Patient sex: F
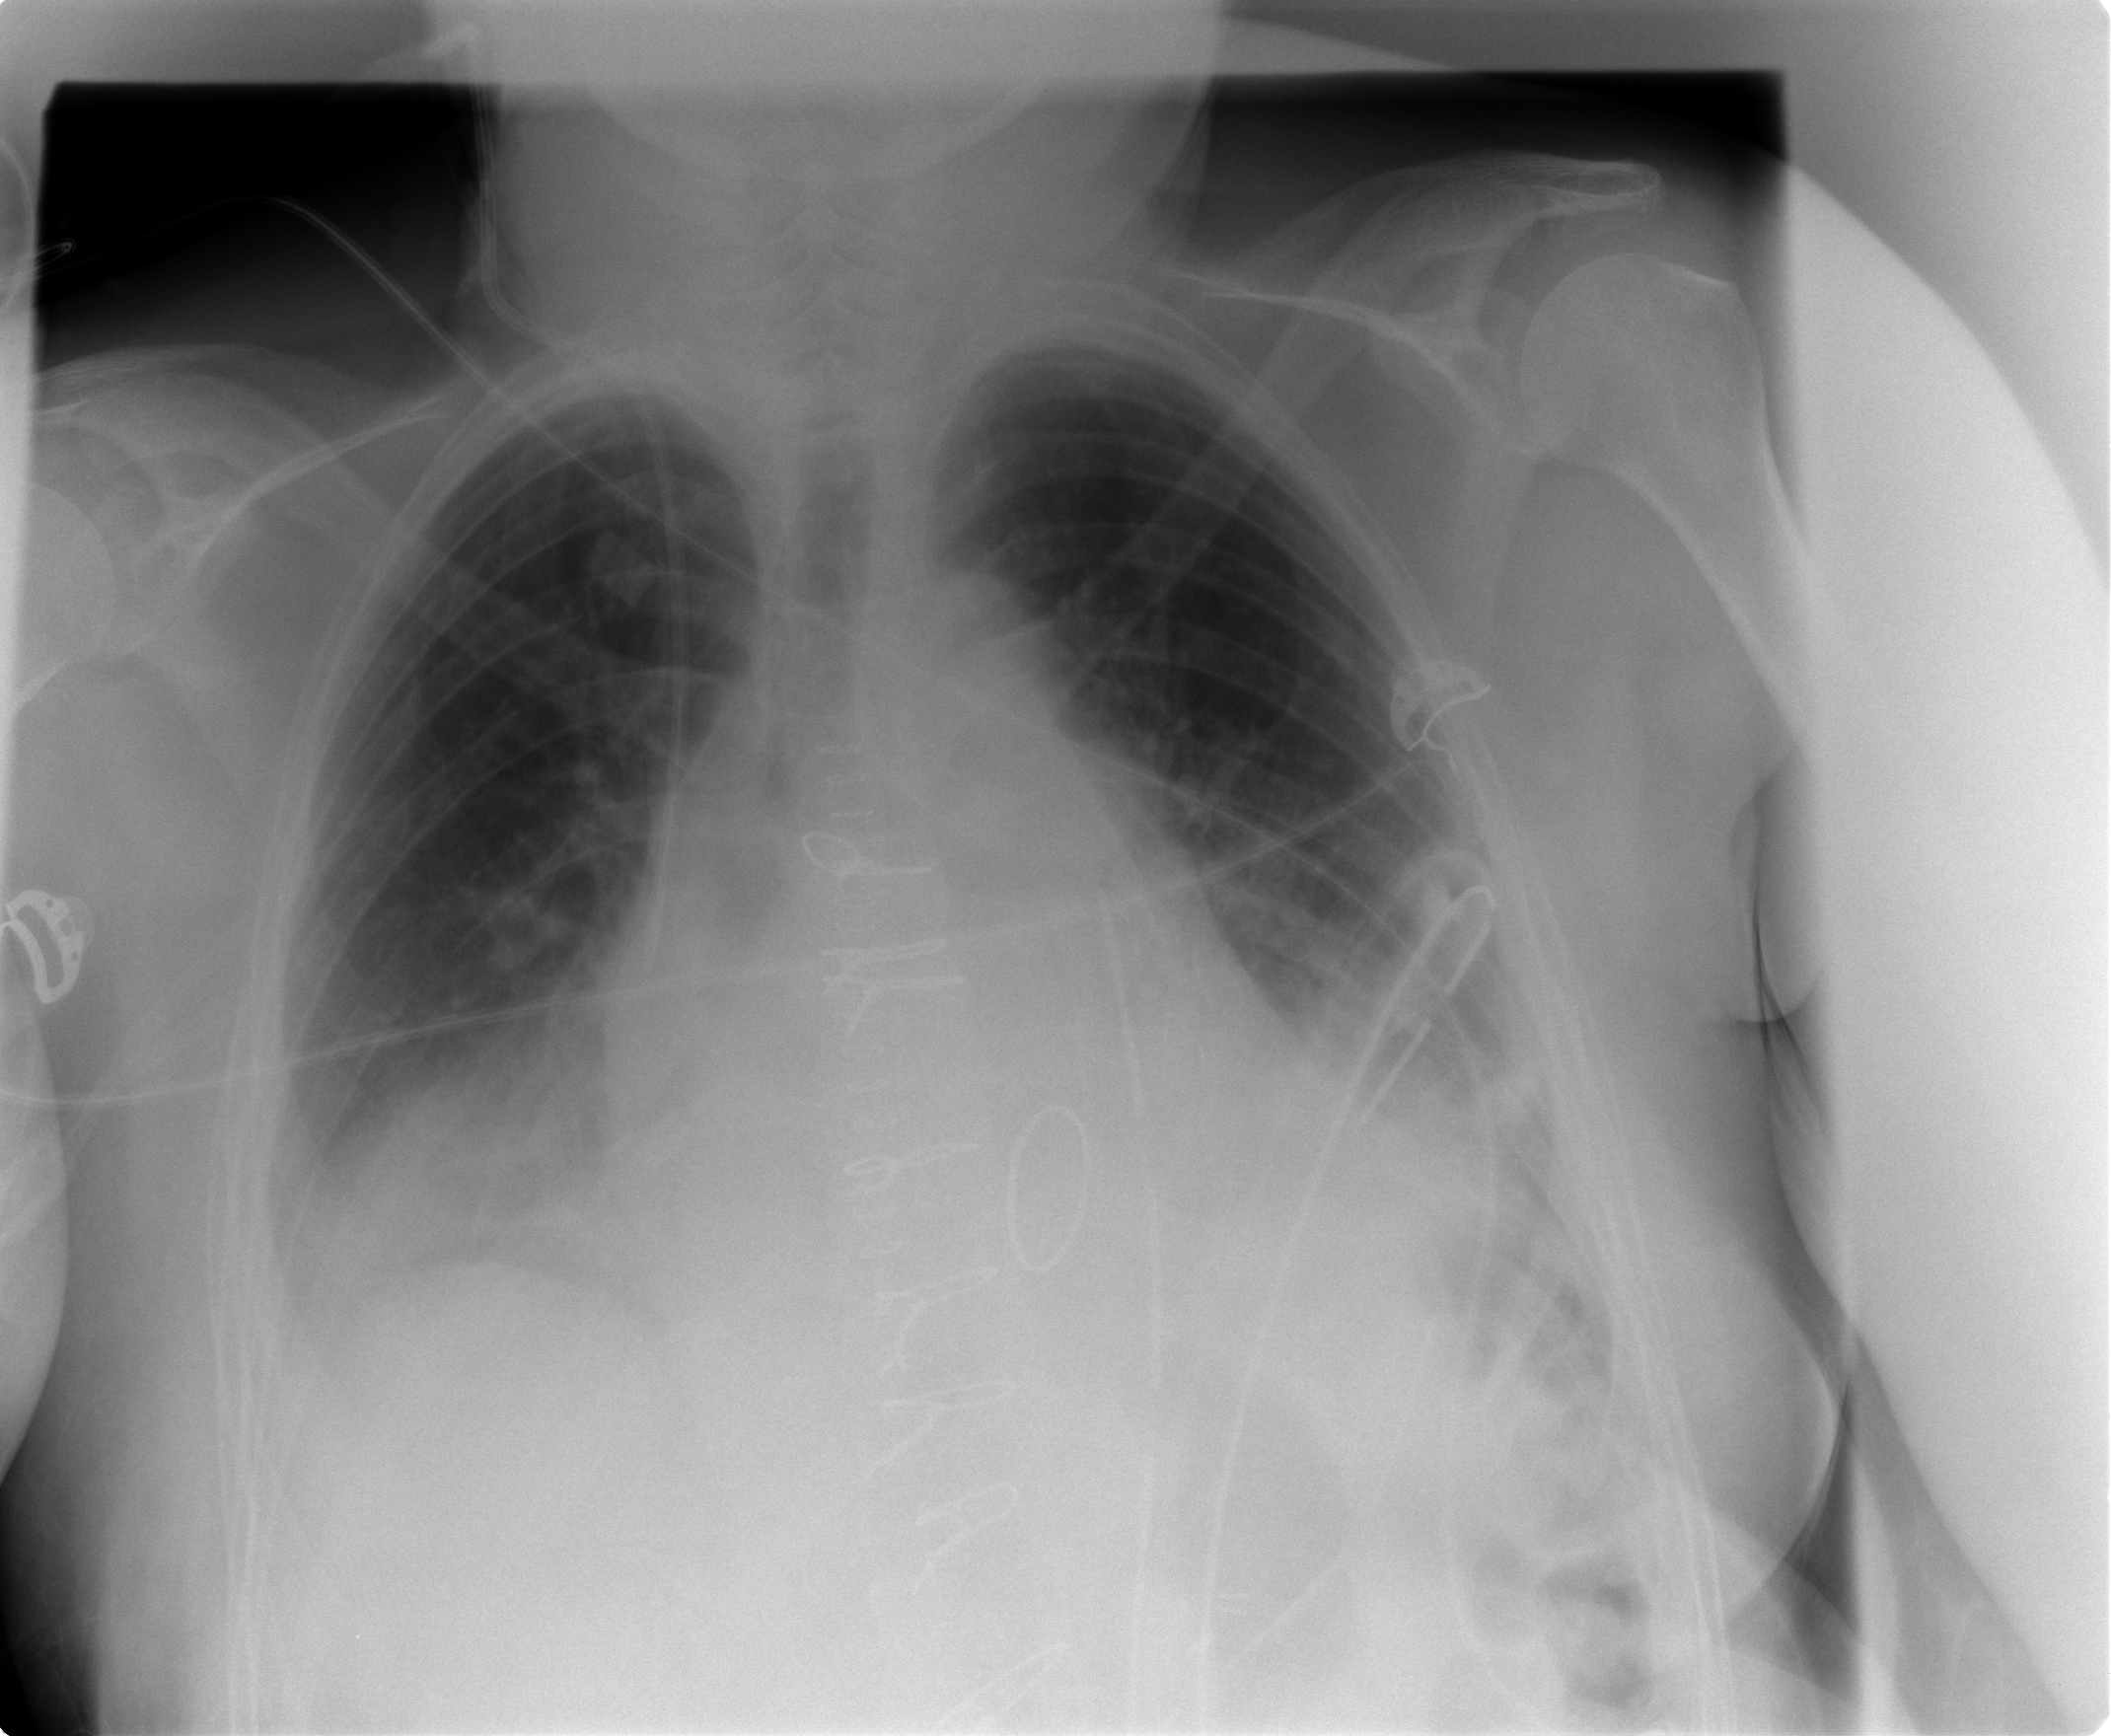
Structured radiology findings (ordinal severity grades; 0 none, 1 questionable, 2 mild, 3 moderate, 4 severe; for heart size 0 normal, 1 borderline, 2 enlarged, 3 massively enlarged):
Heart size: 2
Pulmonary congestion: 2
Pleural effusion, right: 2
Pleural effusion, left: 2
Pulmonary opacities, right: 1
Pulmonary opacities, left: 0
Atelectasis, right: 2
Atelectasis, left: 2